Interaction volume radius: 10 \u00c5
Interaction volume height: 25 \u00c5
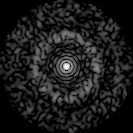
Disorder parameter: 0.8494